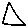
Label: triangle